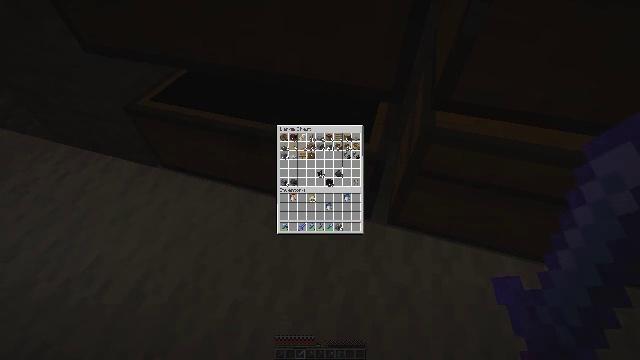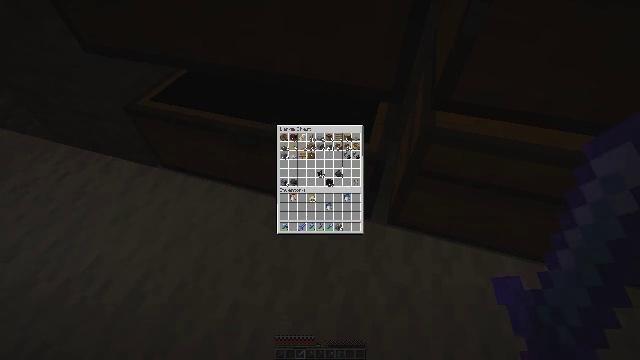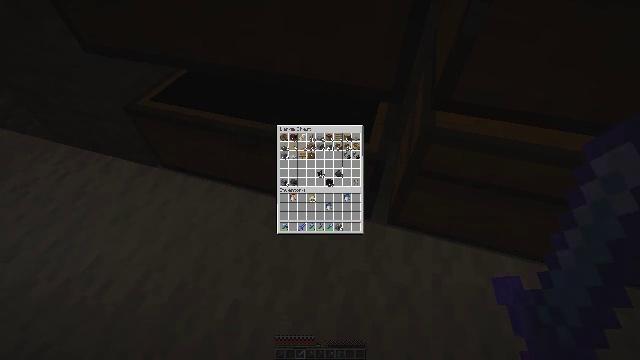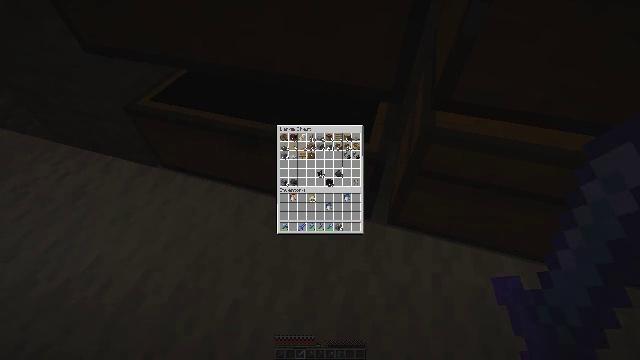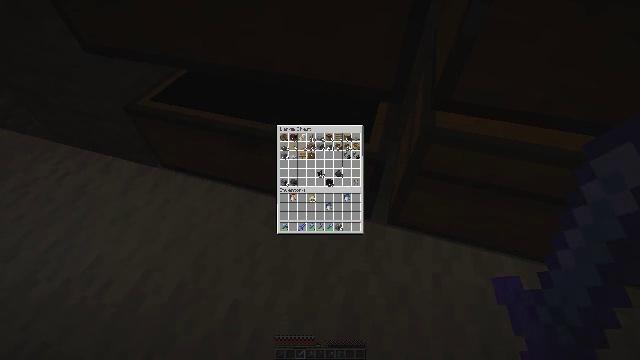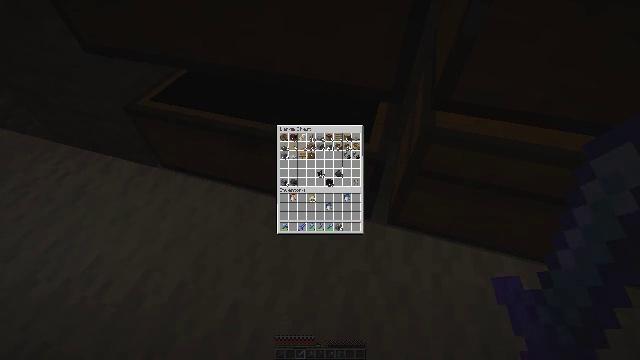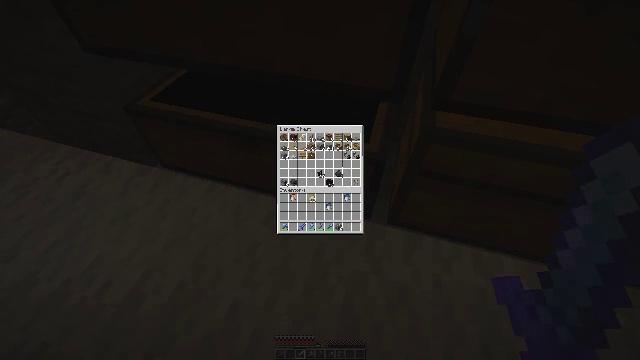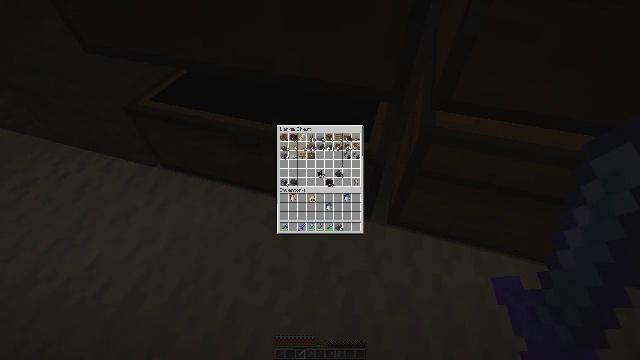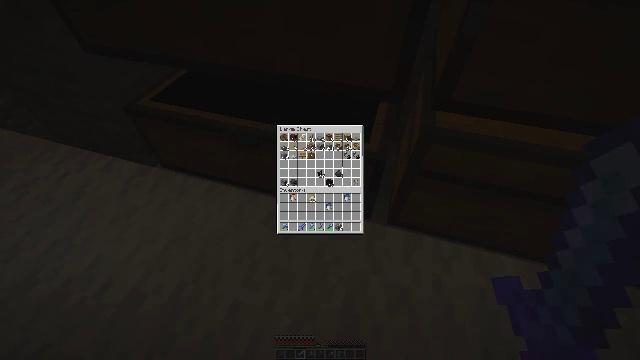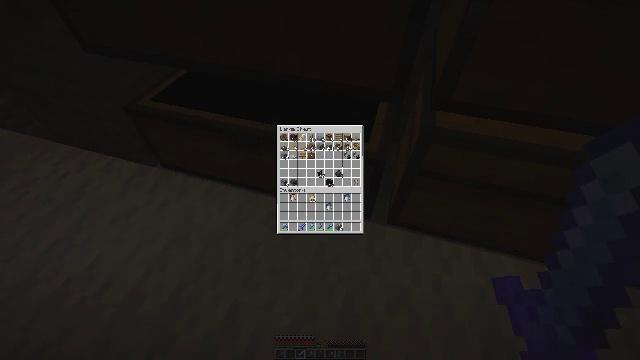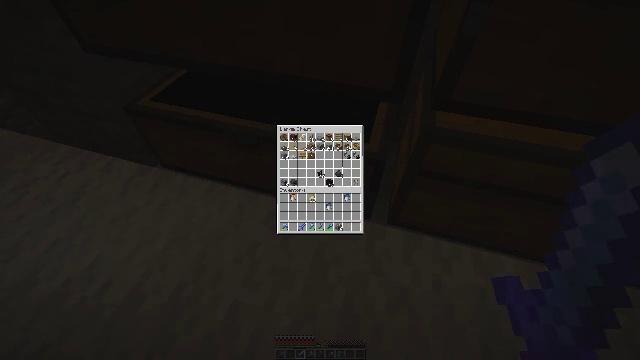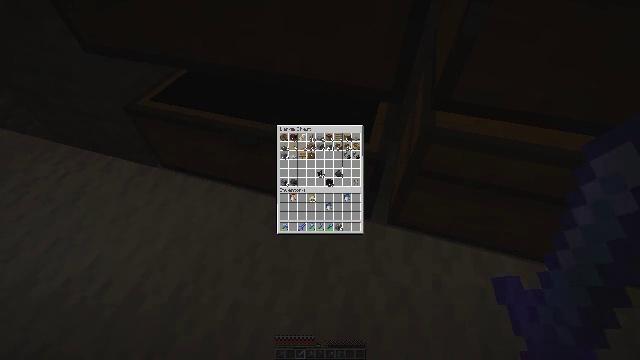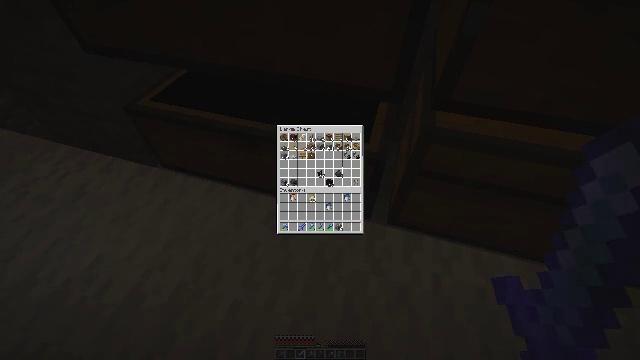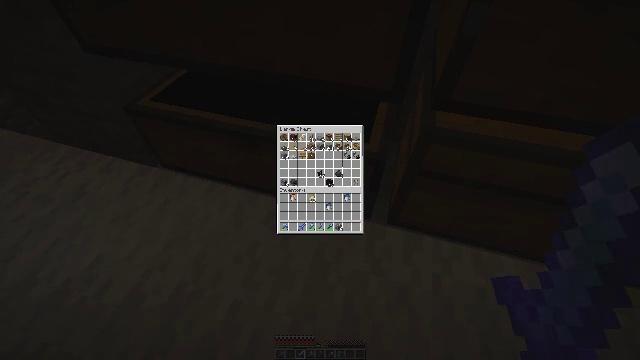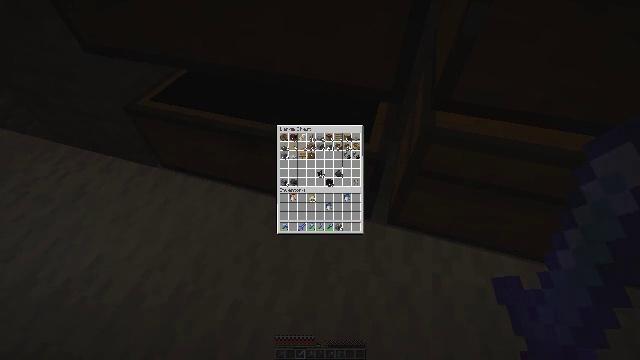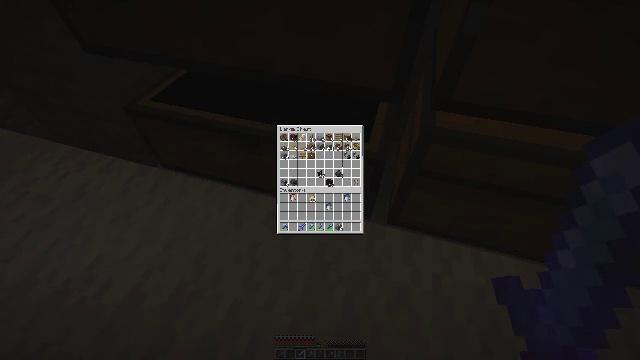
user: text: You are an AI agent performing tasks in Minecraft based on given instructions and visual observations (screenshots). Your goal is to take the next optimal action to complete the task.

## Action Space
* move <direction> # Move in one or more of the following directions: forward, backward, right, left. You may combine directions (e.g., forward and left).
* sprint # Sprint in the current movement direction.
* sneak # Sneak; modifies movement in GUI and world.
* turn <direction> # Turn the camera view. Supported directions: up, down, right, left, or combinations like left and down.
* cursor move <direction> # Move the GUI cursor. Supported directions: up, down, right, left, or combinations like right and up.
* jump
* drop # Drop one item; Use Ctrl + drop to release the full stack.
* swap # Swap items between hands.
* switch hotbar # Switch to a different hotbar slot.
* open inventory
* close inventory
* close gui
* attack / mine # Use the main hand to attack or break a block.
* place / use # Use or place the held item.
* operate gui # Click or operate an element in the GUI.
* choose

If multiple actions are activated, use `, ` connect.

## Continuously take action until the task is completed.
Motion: motion action
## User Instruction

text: Gather vines from trees or structures.
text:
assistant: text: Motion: no_op
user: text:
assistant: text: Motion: no_op
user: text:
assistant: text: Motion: no_op
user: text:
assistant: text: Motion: no_op
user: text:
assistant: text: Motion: no_op
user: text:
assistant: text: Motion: no_op
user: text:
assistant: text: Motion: no_op
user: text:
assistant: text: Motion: no_op
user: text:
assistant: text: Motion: no_op
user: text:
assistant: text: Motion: no_op
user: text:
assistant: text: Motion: no_op
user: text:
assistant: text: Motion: no_op
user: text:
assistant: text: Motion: no_op
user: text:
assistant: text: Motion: no_op
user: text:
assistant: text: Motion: no_op
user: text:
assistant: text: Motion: no_op
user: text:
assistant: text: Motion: no_op
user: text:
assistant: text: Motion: no_op
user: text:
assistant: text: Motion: no_op
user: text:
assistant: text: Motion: no_op
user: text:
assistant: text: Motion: no_op
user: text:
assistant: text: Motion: no_op
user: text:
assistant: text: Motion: no_op
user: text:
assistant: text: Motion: no_op
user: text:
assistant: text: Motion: no_op
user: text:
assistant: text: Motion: no_op
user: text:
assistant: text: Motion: no_op
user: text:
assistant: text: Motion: no_op
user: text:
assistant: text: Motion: no_op
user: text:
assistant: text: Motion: no_op